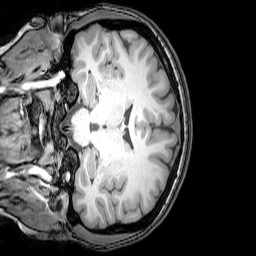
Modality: T1w
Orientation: coronal
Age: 24
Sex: female
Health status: healthy
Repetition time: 0.081 s
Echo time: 0.037 s